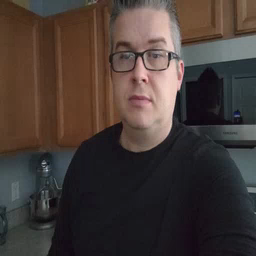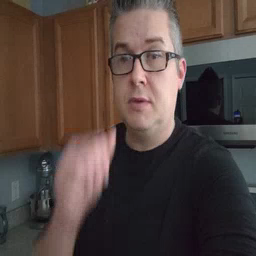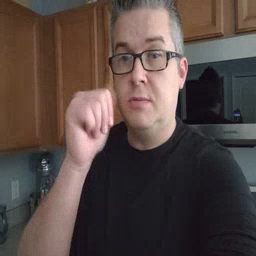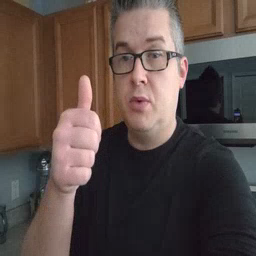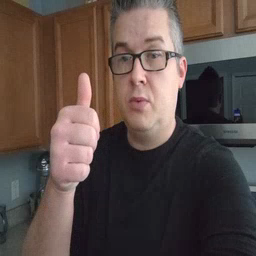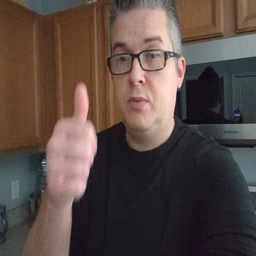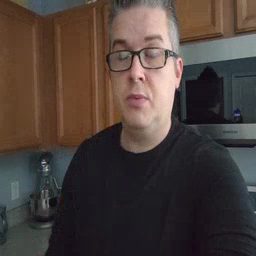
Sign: tomorrow